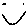
Label: smiley face